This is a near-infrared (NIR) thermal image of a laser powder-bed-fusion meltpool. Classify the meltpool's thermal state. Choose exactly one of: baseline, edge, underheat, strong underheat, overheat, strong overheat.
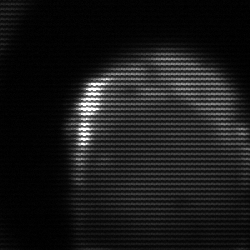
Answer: edge